Question: I have used Phonegap several times but since the upgrade to Mavericks / Xcode5 everything has changed.
If I try to create a helloworld project, everything looks good: it compiles and launches the simulator or installs the app on my phone. The problem is if I try to add any Phonegap functionality, the it just won't work.
UPDATE: this is how I'm creating the project:
'''
cordova create helloworld
cordova platform add ios
'''
I have tried directly opening helloworld.xcodeproj in Xcode, using the "cordova run ios", "cordova prepare", "cordova build" commands but none of them seems to make any difference (some of these create and copy a lot of files, but there is no difference regarding the access to "device" variable)
The only way of debugging I have managed to use is to show alerts and try/catch blocks like this:
'''
try {
alert(device);
// var text = '';
// var i = 0;
// for (var attribute in window) {
// text = text + '
' + attribute;
// i++;
// }
// alert("total " + i + " keys: " + text);
} catch (err) {
alert(err);
}
'''
Trying to read from "device" variable results in the following:

The text on this error suggests that one should use the following command
'''
phonegap plugin add thePlugin
'''
That indeed works: it adds the desired feature on the config.xml file, but the problem persits, so it does not look like an issue related to permissions. The same thing occurs when installing and trying to use other plugins, such as accelerometer or notifications.
I really liked Phonegap because it made things easier, but now it seems the opposite. One optoin is to use an older version of Phonegap and/or Xcode, but that's not what I'm looking for.
So, what is my configuration?
- - - -
Any clues?
Thanks
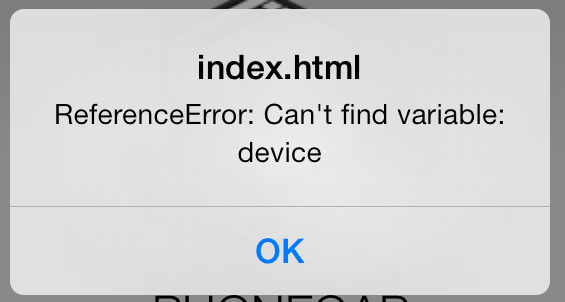
Answer: I finally managed to solve this issue.
The solution is simple, yet it was difficult to detect.
Every time you add a plugin using the following command: 'cordova plugin add thePlugin' you then need to run the 'cordova prepare' command again. This is tricky, because if you take a look at the code after adding the plugin there is some setup/changes made. But these changes aren't enough, so 'cordova prepare' might first seem redundant, but solves the issue.
So:
1. create the project
2. add as many plugins as you might use
3. start developing either: (a) directly on the generated YOURAPP.xcodeproj file, and NEVER run the cordova prepare commmand again, otherwise you will delete all your changes (b) work on the "general" www folder of your project and then run cordova prepare everytime you need to create a new version. Note: you'll need to close the xcodeproj file in order to see any changes
I tend to think that alternative "(a)" should be the optimal, just make sure you don't overwrite your files or keep your files properly versioned